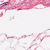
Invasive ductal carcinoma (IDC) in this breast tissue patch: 0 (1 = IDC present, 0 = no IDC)